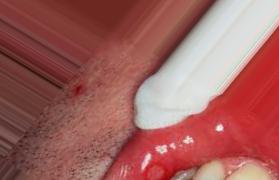
Condition: Mouth Ulcer